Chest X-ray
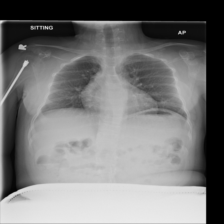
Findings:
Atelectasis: negative
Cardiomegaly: negative
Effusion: negative
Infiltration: negative
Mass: negative
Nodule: negative
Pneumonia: negative
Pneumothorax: negative
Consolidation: negative
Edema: negative
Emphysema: negative
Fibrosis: negative
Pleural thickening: negative
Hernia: negative